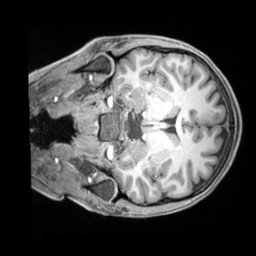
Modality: T1w
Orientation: coronal
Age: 20
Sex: female
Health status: ill
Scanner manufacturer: siemens
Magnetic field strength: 3 T
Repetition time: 2.2 s
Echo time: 0.00218 s